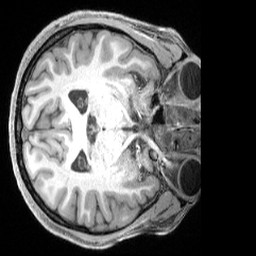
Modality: T1w
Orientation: axial
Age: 28
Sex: female
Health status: ill
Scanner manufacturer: siemens
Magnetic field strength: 3 T
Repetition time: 2.4 s
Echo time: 0.00222 s